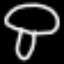
Label: mushroom